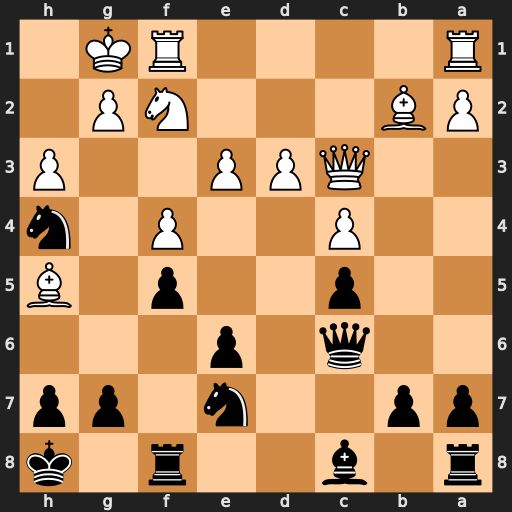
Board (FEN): r1b2r1k/pp2n1pp/2q1p3/2p2p1B/2P2P1n/2QPP2P/PB3NP1/R4RK1
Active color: b
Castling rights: -
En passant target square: -
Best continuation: Qxg2#